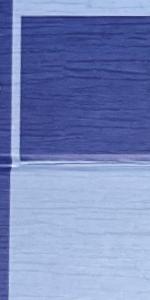
Label: Empty